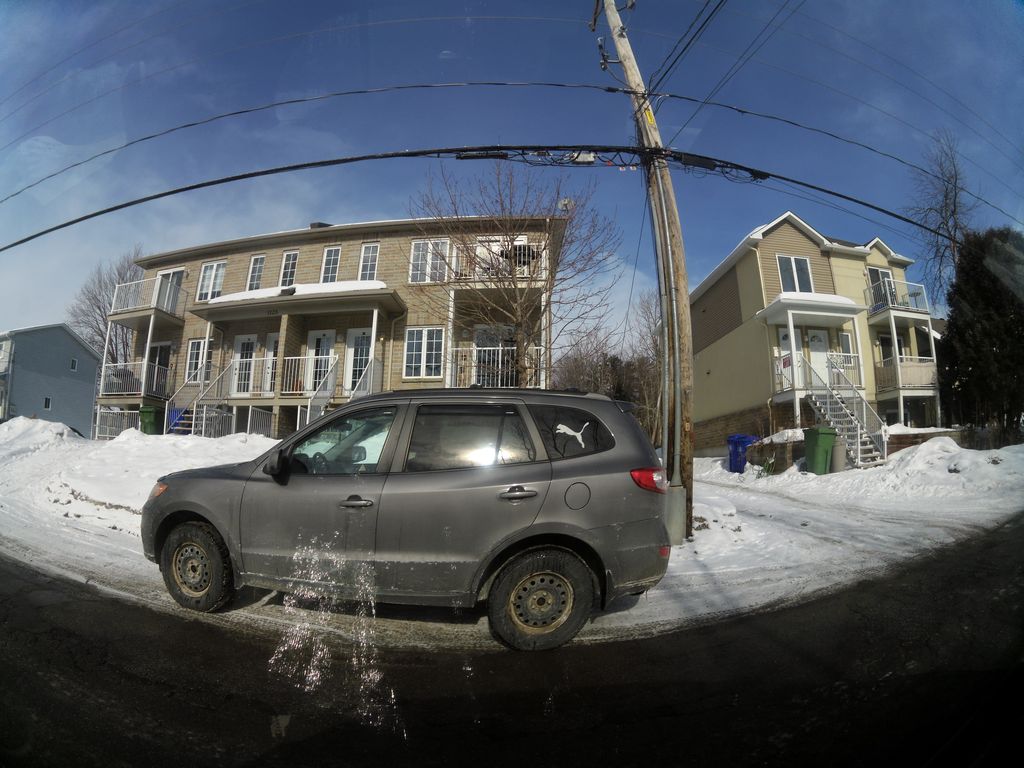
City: ottawa-gatineau